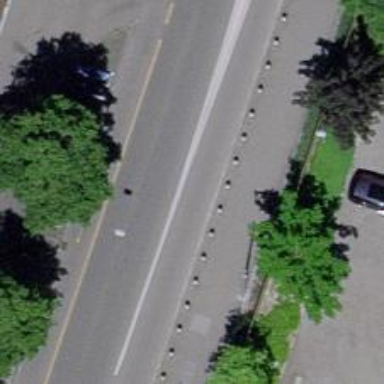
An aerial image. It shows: Bollard.